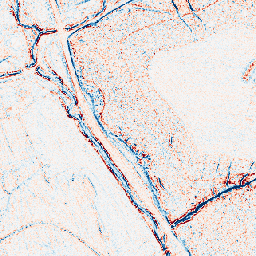
Category: edge_preserving
Decomposition family: bilateral
Decomposition parameters: d: 5
sigma_color: 100
sigma_space: 25
Upsampling method: area
Upsampling parameters: scale: 8
Upsampling scale: 8